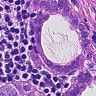
Metastatic tissue present: yes